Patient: sex F, age 53
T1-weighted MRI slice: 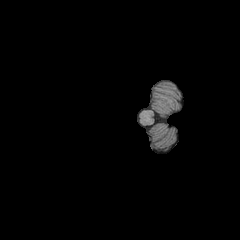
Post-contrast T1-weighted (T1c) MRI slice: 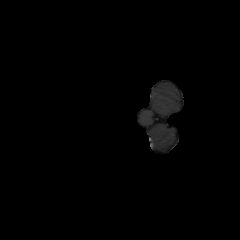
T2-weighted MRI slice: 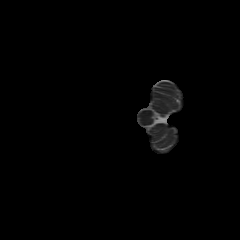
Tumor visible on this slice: no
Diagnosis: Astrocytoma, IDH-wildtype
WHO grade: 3